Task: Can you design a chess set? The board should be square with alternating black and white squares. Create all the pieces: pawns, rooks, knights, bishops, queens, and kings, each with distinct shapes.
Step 1630:
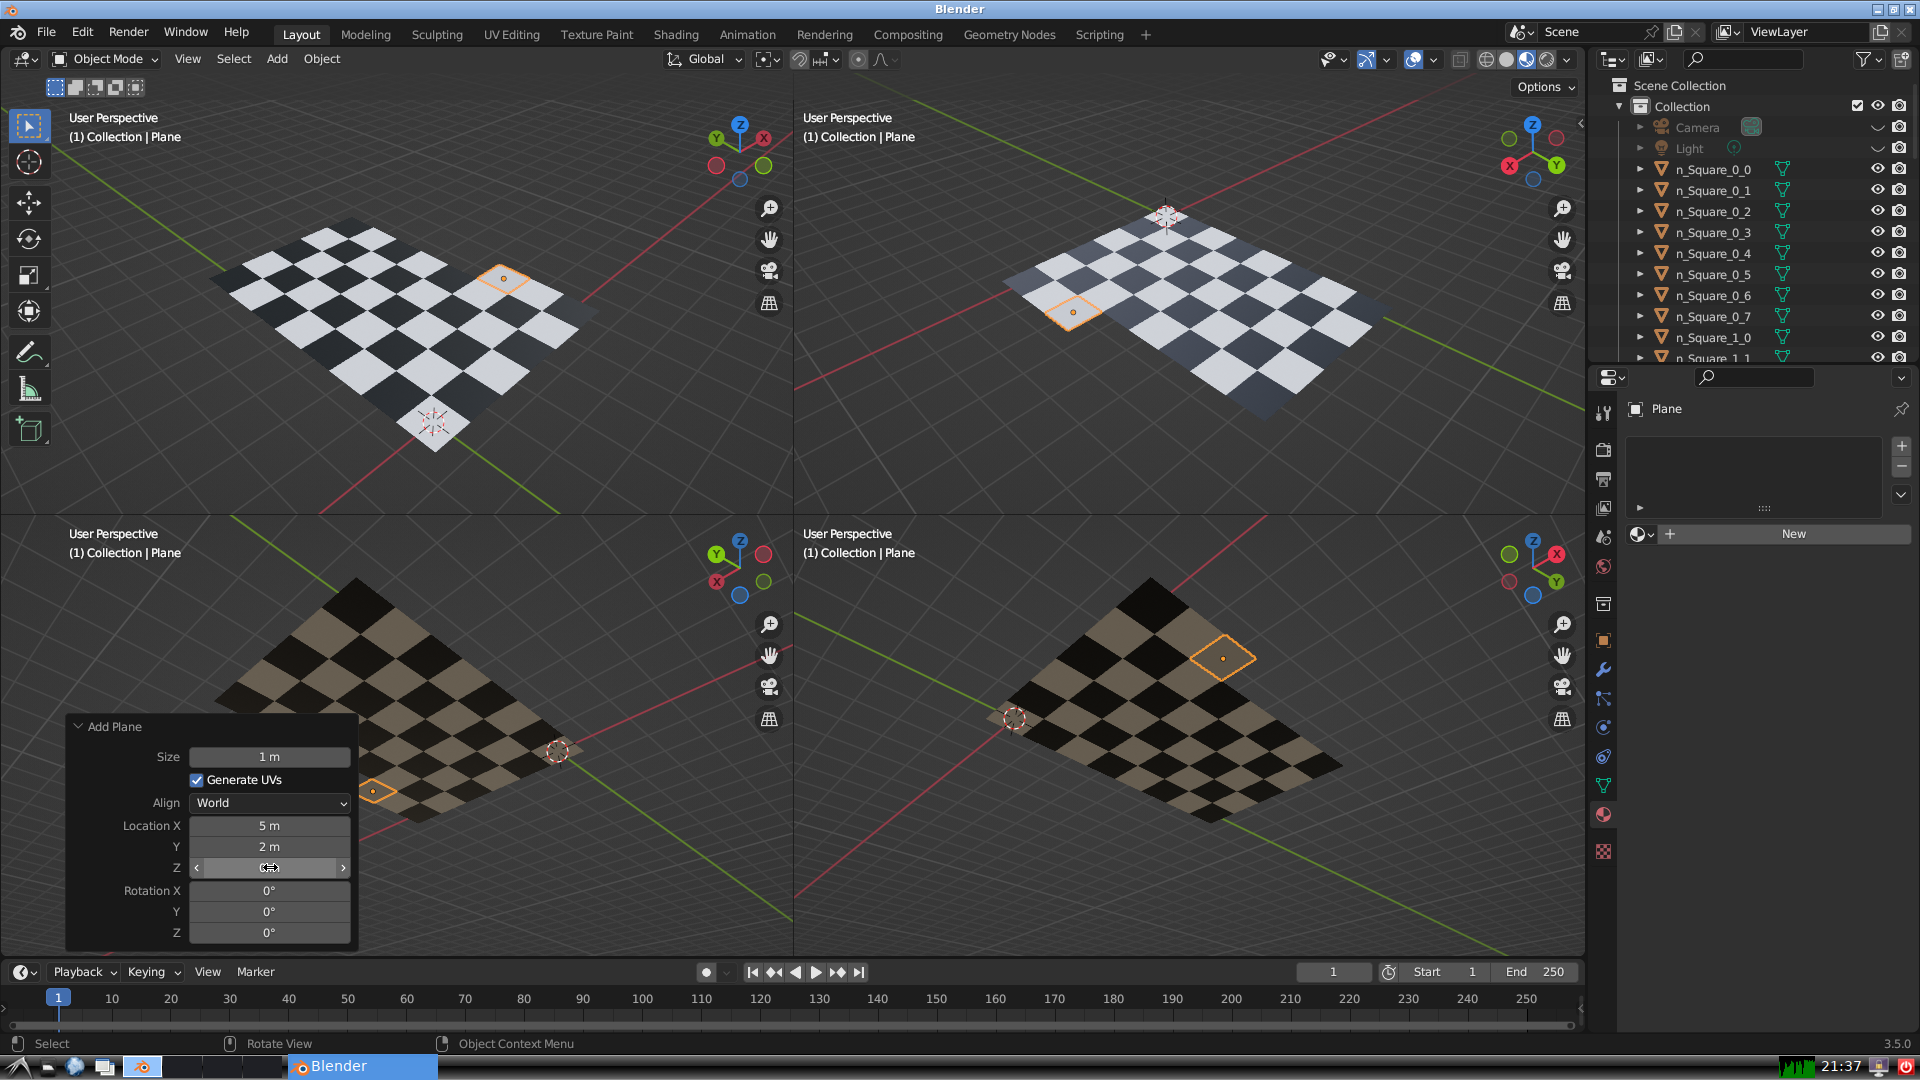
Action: {"mouse_move": [960, 540]}